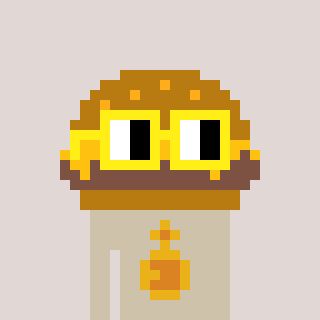
a pixel art character with square yellow glasses, a burger-shaped head and a bege-colored body on a warm background